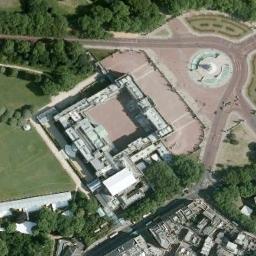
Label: palace